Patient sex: M
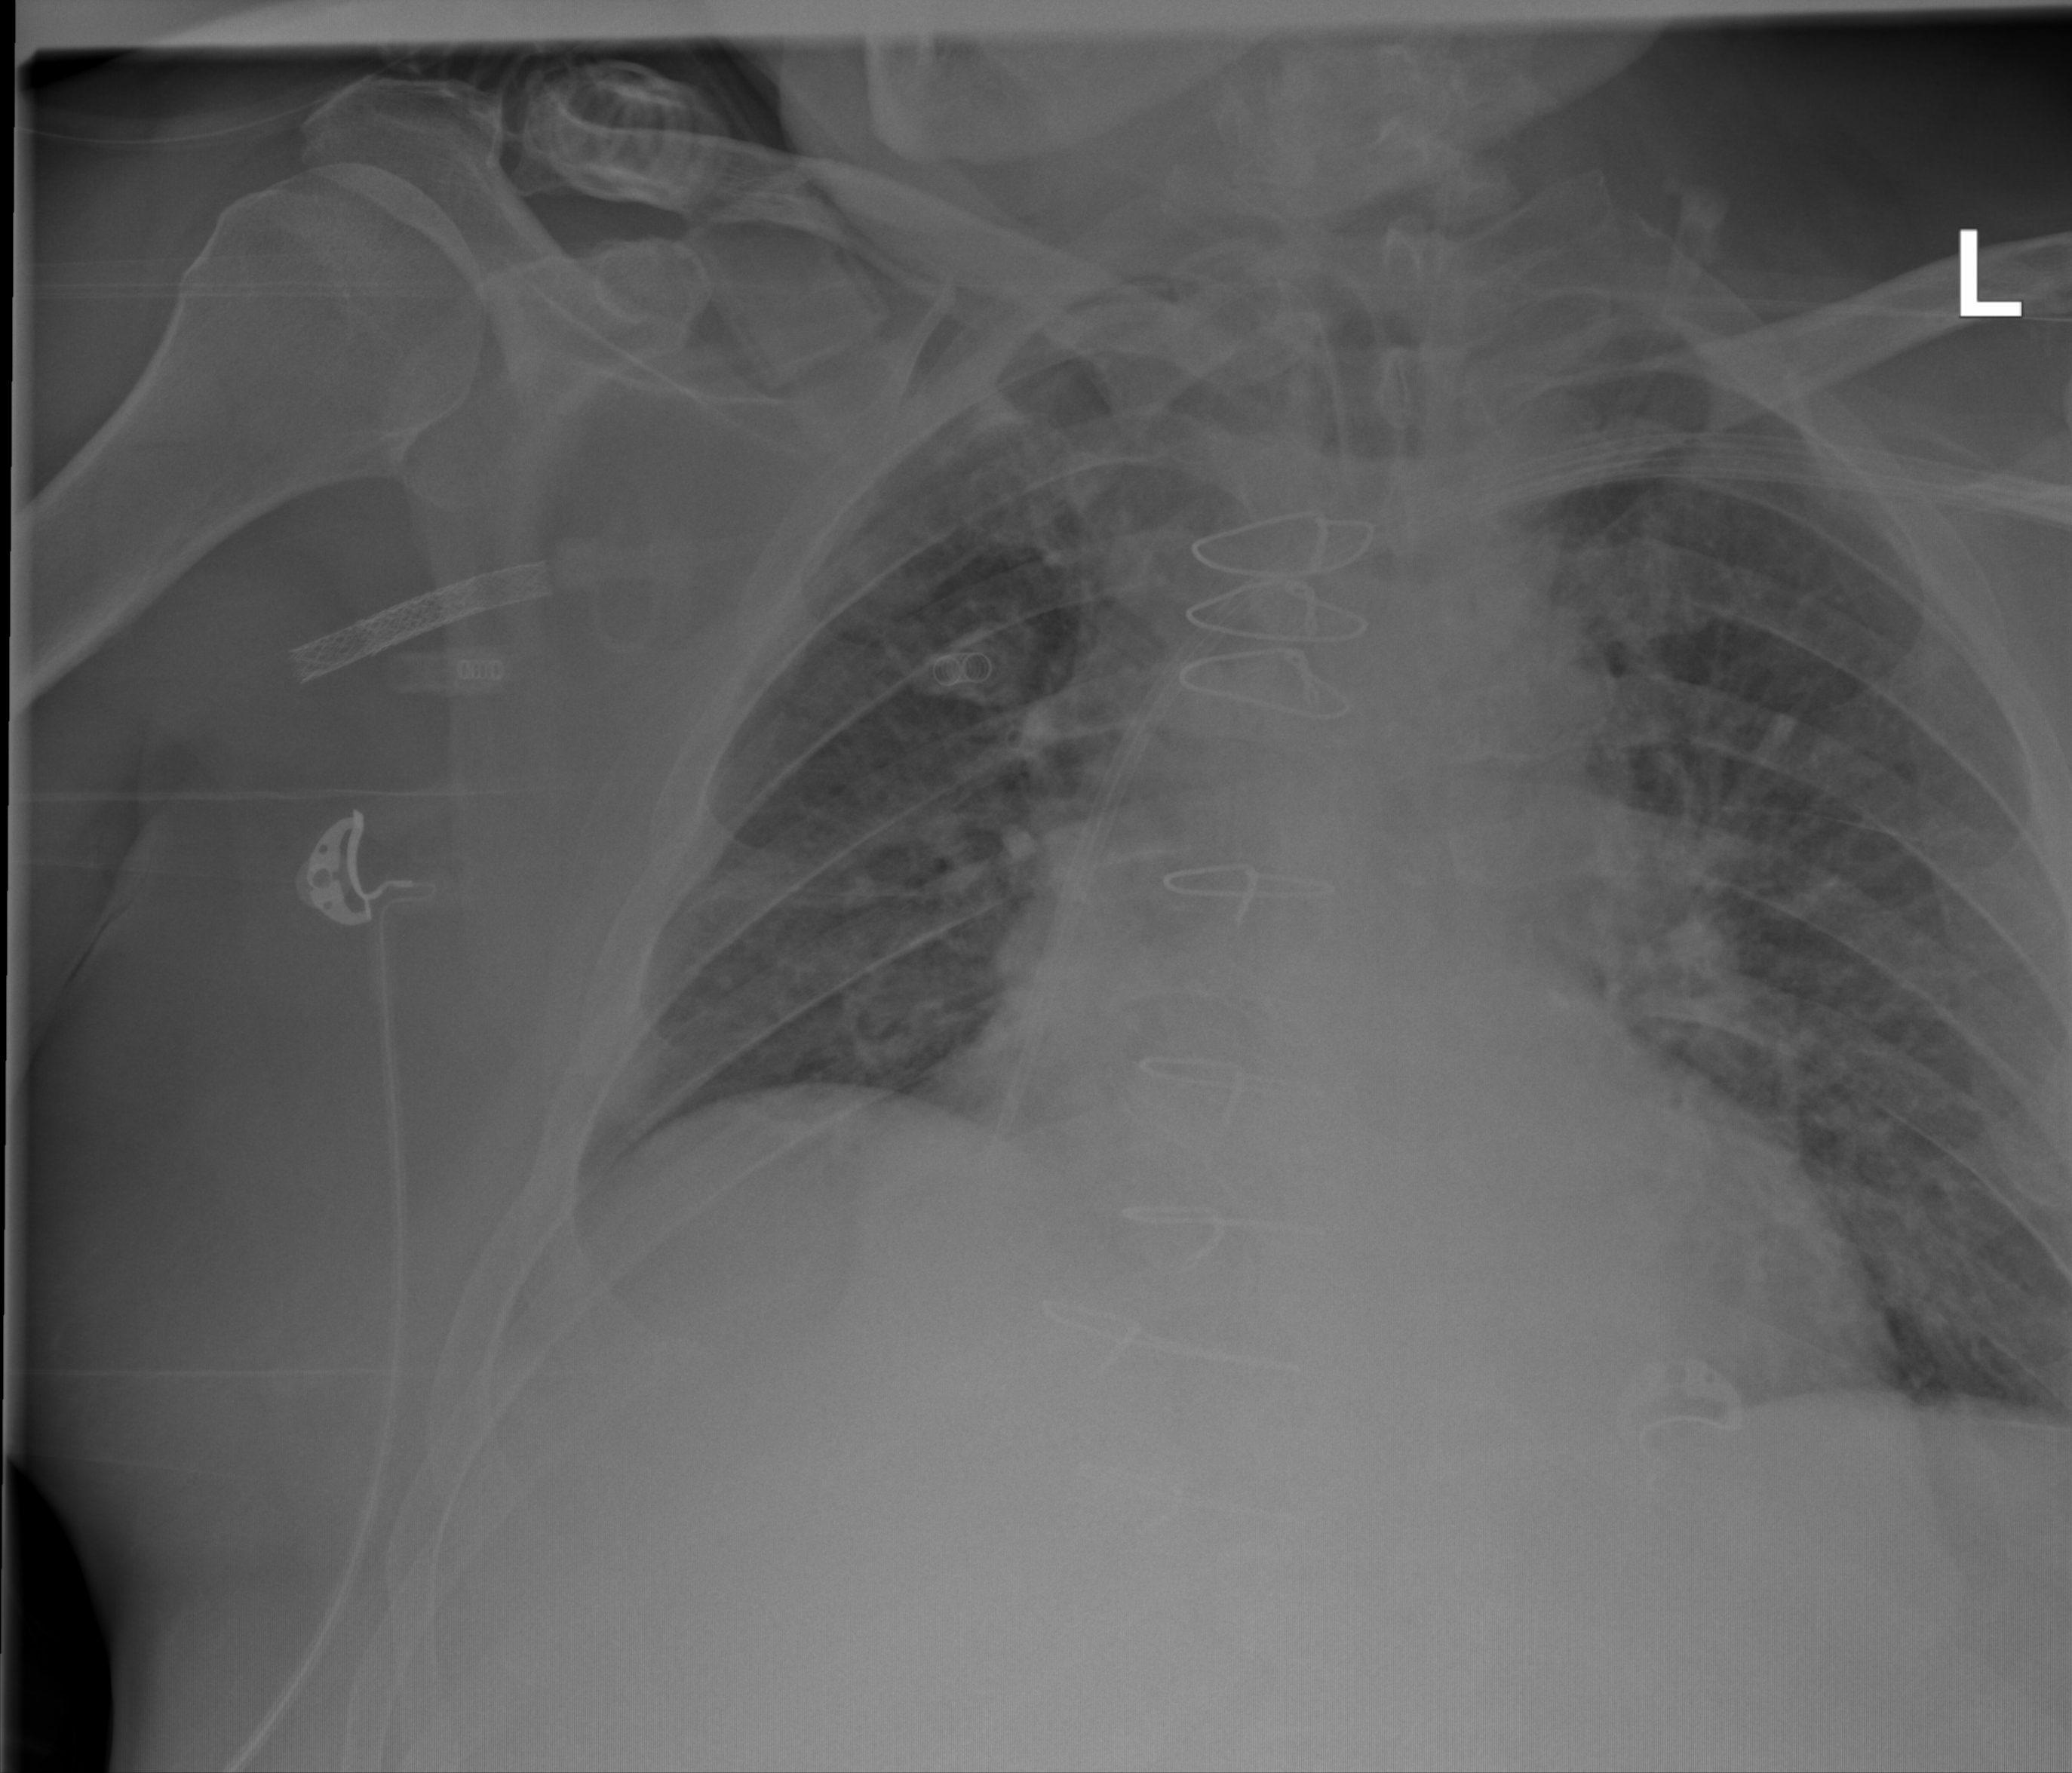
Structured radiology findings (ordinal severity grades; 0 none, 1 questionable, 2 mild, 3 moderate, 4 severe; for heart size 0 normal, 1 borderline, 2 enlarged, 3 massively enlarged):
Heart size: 3
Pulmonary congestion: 2
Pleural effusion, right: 0
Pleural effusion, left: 0
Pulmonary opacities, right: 2
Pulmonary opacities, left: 2
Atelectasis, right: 2
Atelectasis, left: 0